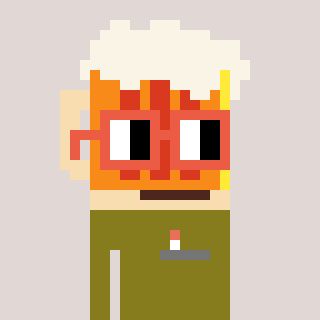
a pixel art character with square orange glasses, a beer-shaped head and a gunk-colored body on a warm background